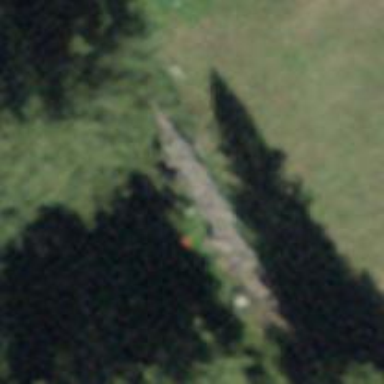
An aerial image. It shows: Pole supporting pipeline marker with roof cover.